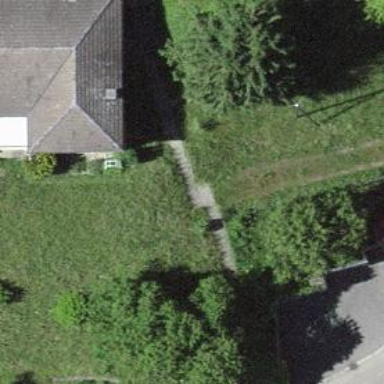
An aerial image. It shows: Road with steps.